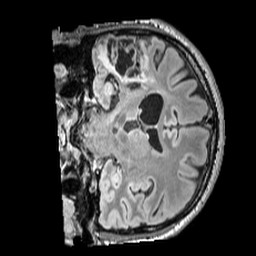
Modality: FLAIR
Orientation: coronal
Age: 39
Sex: male
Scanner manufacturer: siemens
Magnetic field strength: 3 T
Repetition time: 5 s
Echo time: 0.387 s